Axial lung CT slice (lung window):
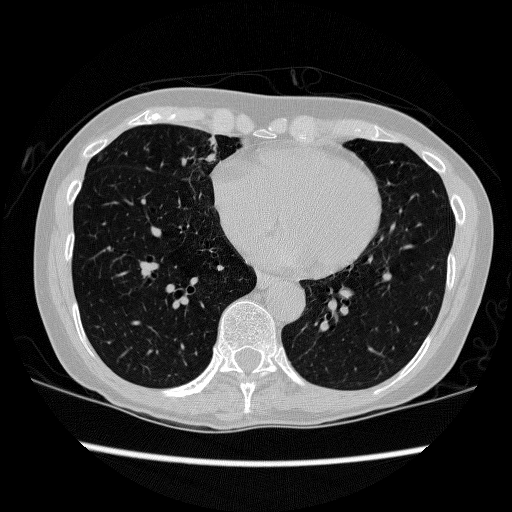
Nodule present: no